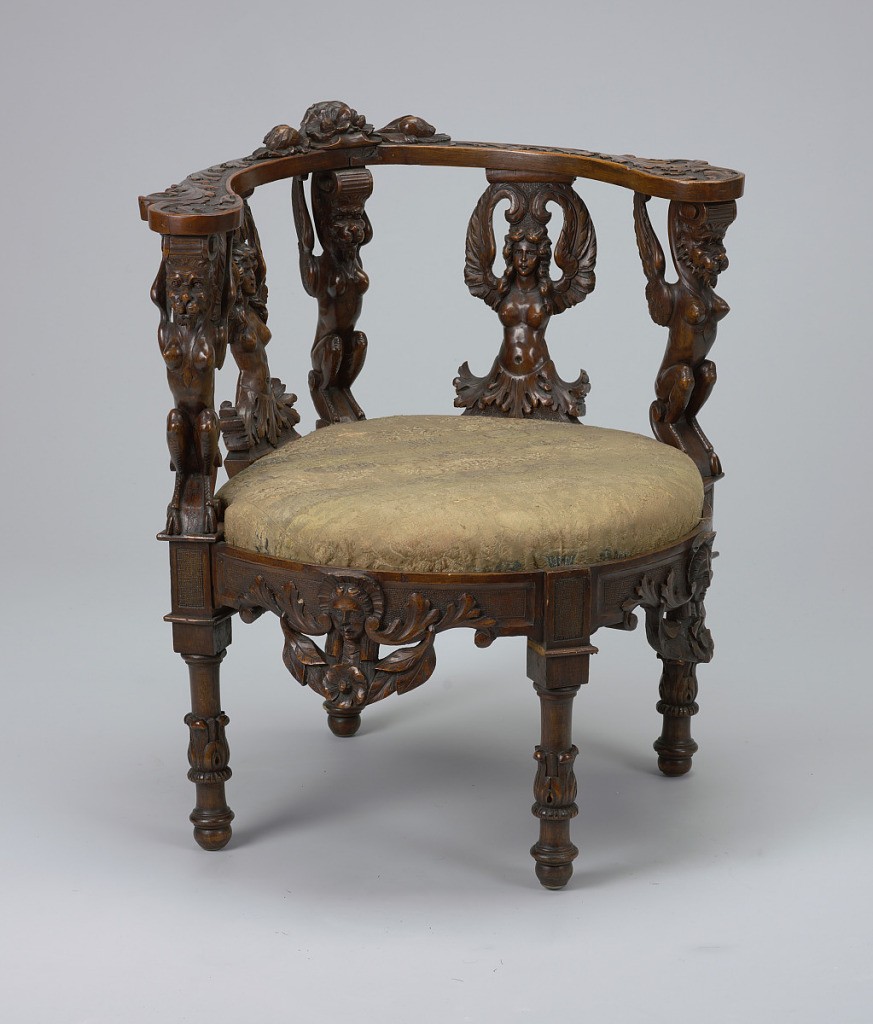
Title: Burgermeister
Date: ca. 1870
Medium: carved wood (walnut), upholstery
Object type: Armchairs
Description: Chair has four turned and carved legs, arranged with one to front.  Legs support a seat rail enriched with masks, scrolls, and floral swags from which three grotesques and two winged female half-figures that support the semi-circular arm of the chair.  Chair's back cresting is carved with floral scrolls and a knot of flowers.